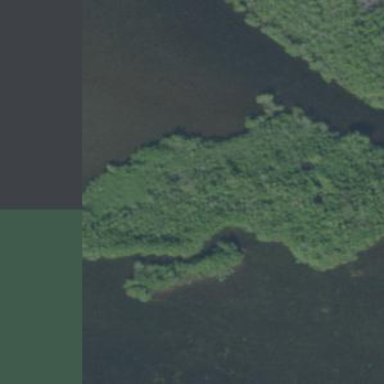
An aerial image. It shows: Beautiful mangrove wetland area.